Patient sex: M
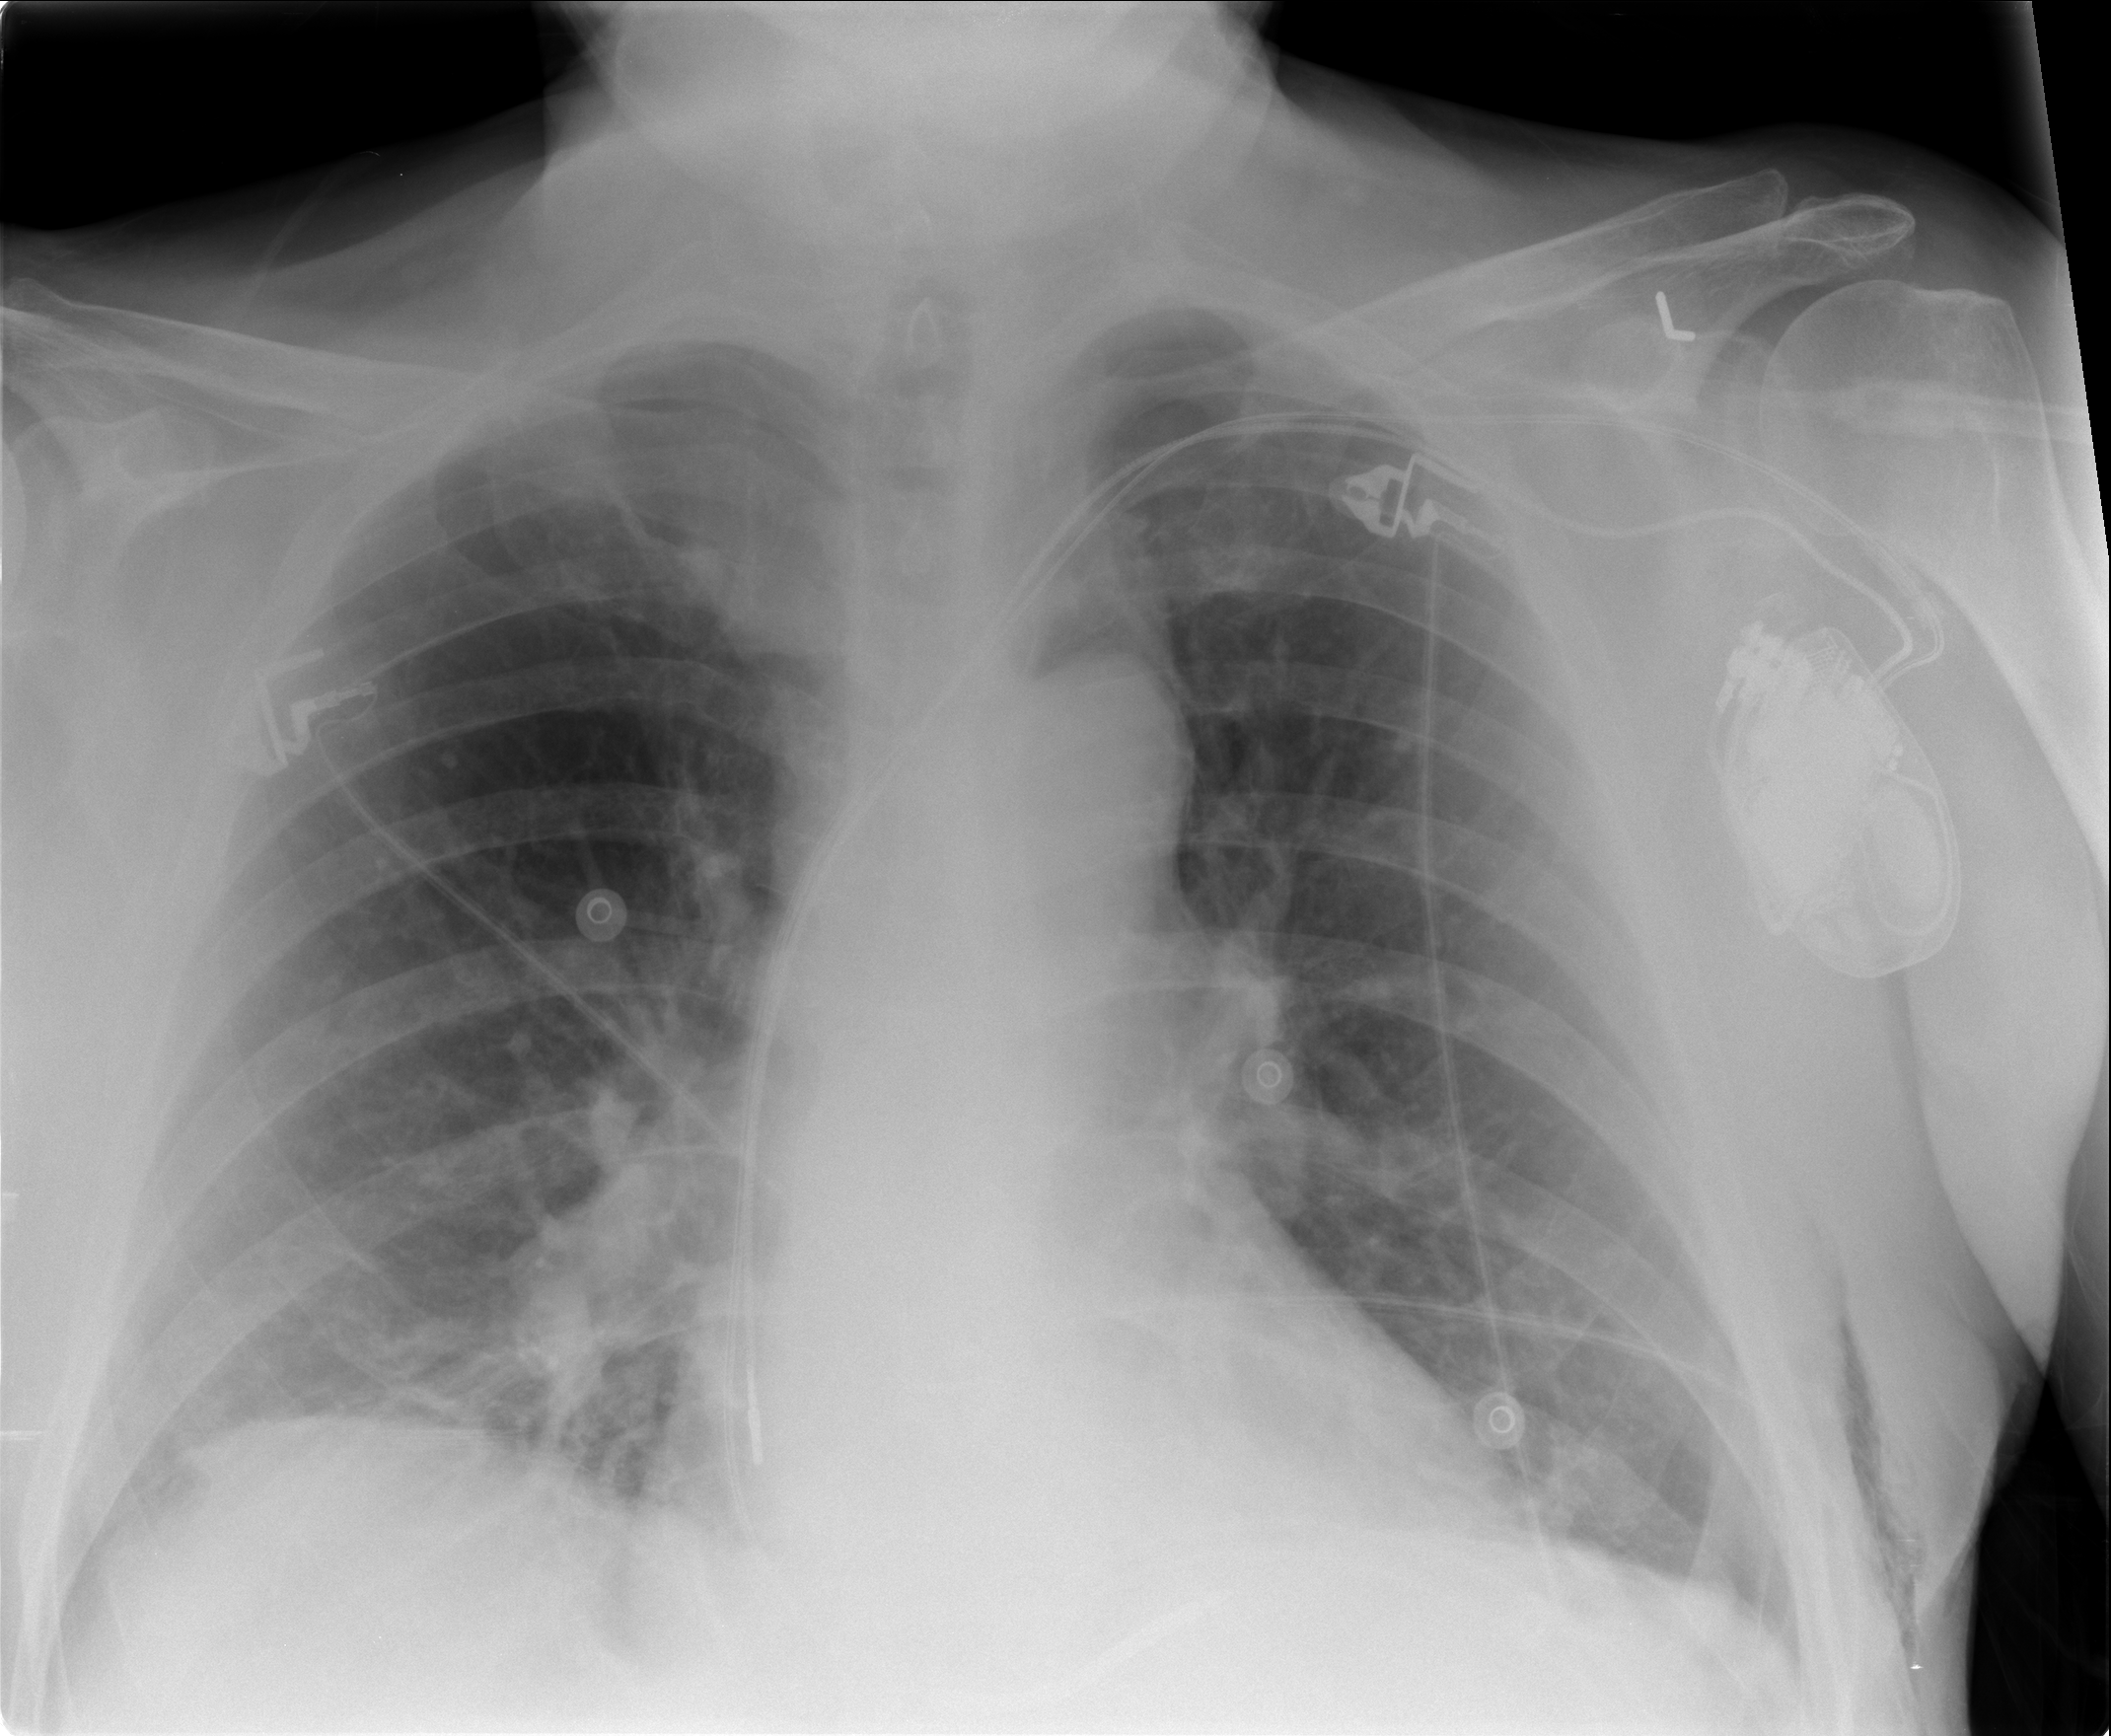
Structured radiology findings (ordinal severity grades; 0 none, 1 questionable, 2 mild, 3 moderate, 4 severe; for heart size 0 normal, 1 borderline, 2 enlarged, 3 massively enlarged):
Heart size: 1
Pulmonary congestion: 0
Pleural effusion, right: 0
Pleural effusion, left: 0
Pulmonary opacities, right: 0
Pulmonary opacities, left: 0
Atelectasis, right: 2
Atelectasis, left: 2